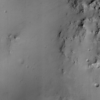
Label: not_dusty